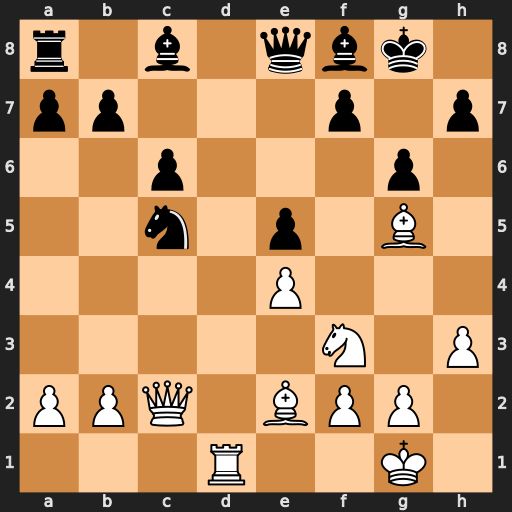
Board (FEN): r1b1qbk1/pp3p1p/2p3p1/2n1p1B1/4P3/5N1P/PPQ1BPP1/3R2K1
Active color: w
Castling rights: -
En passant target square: -
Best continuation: Rd8 Qxd8 Bxd8